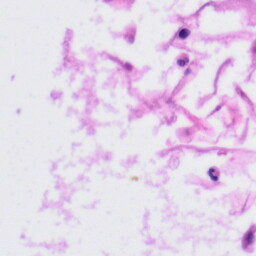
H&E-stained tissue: Tonsil